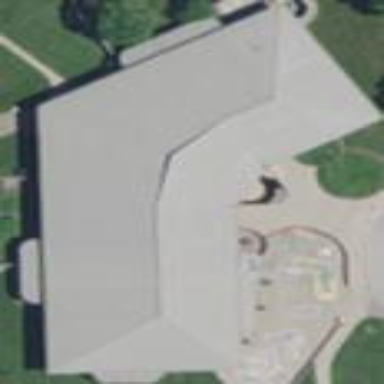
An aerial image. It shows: Public building that is museum.